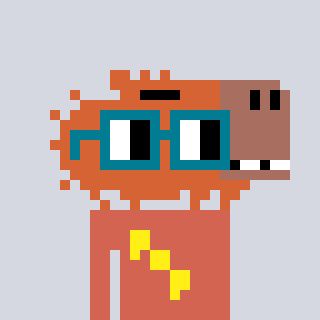
a pixel art character with square dark green glasses, a capybara-shaped head and a peachy-colored body on a cool background